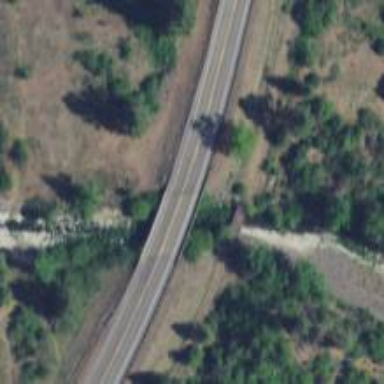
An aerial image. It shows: Abandoned railroad bridge.